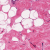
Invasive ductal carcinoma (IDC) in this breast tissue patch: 0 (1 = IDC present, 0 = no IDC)